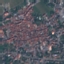
Land use / land cover: Residential